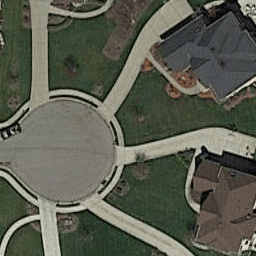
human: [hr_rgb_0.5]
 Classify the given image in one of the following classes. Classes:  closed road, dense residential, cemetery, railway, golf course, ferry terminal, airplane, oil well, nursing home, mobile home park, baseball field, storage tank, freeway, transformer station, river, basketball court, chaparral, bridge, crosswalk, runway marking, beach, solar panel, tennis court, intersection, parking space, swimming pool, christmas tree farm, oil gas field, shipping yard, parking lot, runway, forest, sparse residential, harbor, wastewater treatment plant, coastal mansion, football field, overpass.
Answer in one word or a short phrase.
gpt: closed road